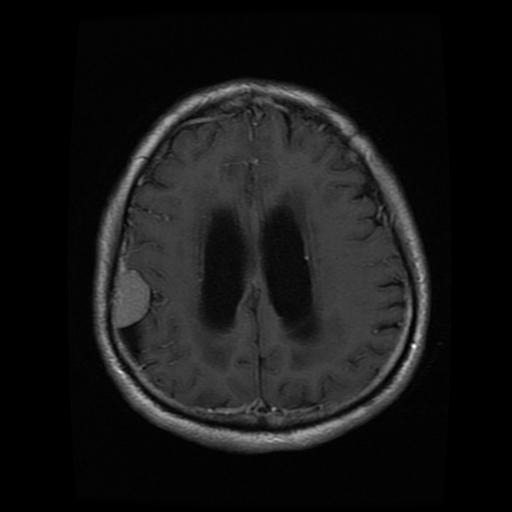
Label: meningioma